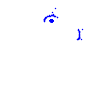
Particle: proton